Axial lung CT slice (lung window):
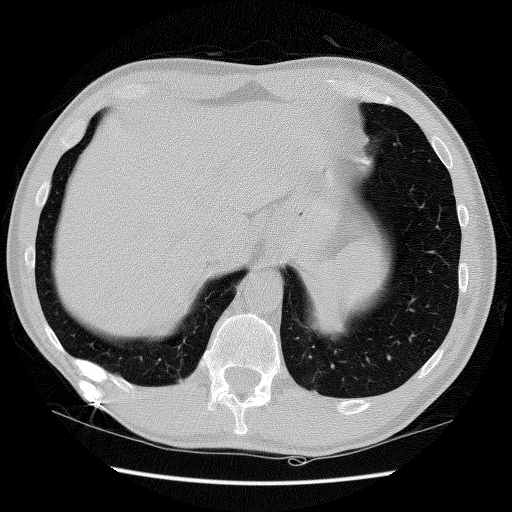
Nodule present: no